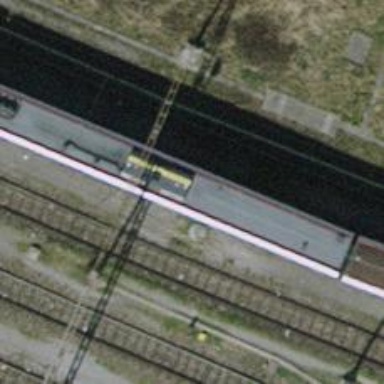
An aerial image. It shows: Uncontrolled railway crossing.